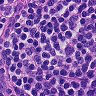
Metastatic tissue present: no